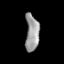
Tissue: lung
Cell type: Endothelial cells
Senescence score: 0.5904
Nuclear area (px): 489
Mean DAPI intensity: 155.693